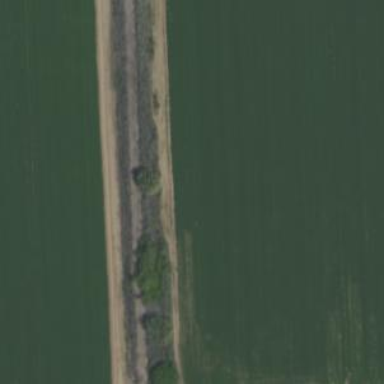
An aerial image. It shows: Abandoned railway.